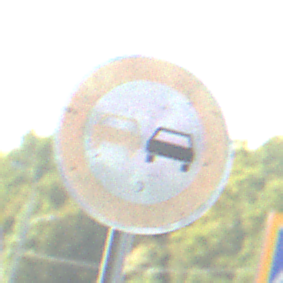
Verkehrszeichen: Ueberholverbot
Umgebung: Outdoor, Suburban
Tageszeit: MorningAfternoon
Wetter: Clear
Licht: Natural
Jahreszeit: NotSpecified
Kontrast: HighContrast